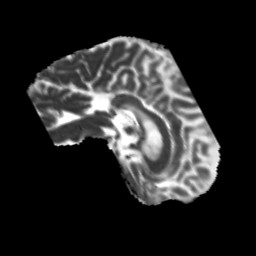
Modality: MD
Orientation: sagittal
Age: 72
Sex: male
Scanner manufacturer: siemens
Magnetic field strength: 3 T
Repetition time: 5.25 s
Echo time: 0.08 s